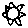
Label: sun